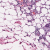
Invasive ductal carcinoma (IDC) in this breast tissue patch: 1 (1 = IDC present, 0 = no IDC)